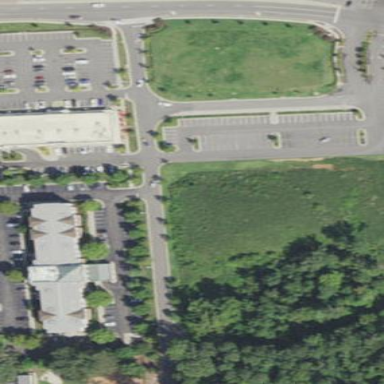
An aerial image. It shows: Retail area.